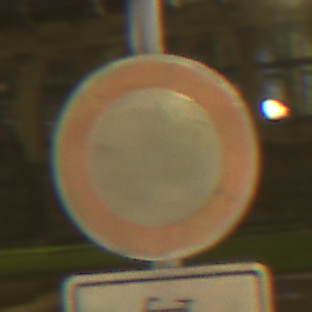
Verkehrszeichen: VerbotFahrzeugeAllerArt
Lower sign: EinspurigeFahrzeugeFrei1
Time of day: Night
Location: Outdoor (Urban)
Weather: Overcast
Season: NotSpecified
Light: Artificial